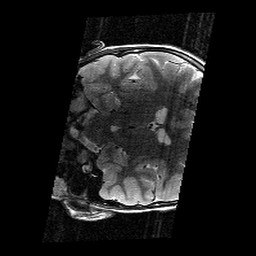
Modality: T2w
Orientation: coronal
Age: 9
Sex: male
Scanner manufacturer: siemens
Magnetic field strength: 3 T
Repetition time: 9.23 s
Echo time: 0.067 s